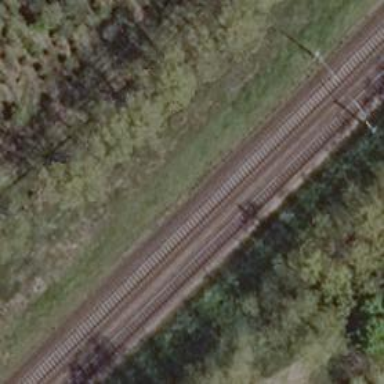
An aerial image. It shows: Railway signal.